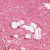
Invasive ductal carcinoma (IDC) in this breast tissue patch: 0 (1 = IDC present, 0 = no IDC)